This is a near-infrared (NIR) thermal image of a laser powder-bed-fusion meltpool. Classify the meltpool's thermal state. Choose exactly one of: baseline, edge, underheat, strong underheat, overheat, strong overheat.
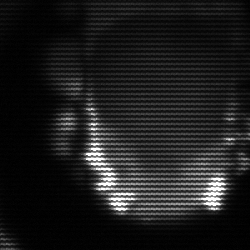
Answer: baseline